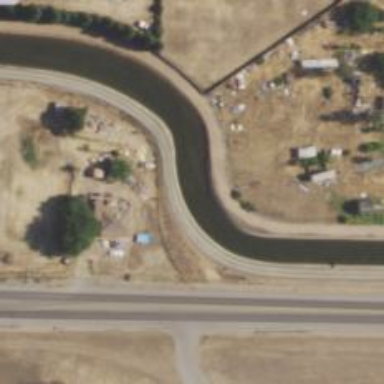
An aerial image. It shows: Canal.